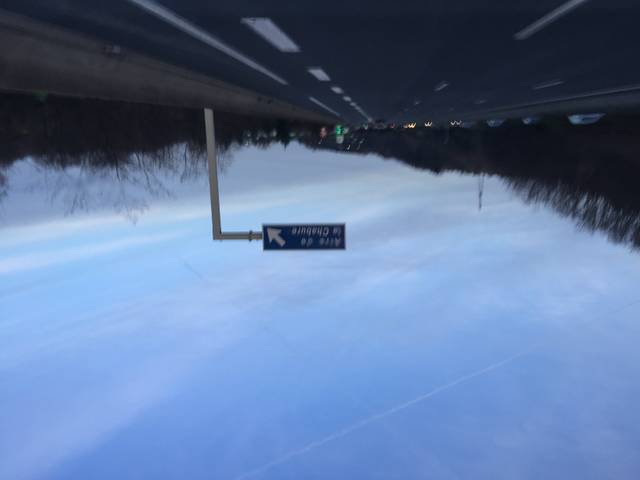
Region: France
Coordinates: 45.443, 4.464